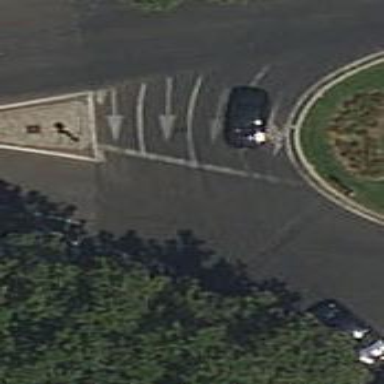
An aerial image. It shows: Road with traffic signals controlling the flow of traffic.